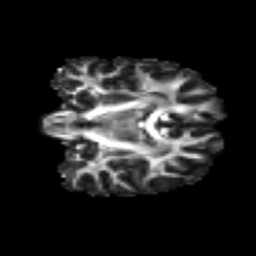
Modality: FA
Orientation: coronal
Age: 26
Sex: female
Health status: ill
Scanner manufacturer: siemens
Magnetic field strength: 3 T
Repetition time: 6.5 s
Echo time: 0.062 s